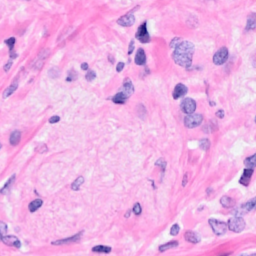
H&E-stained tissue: Breast